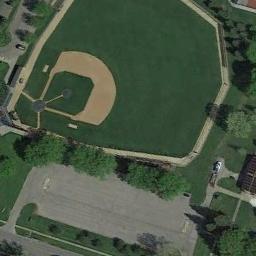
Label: baseball_diamond